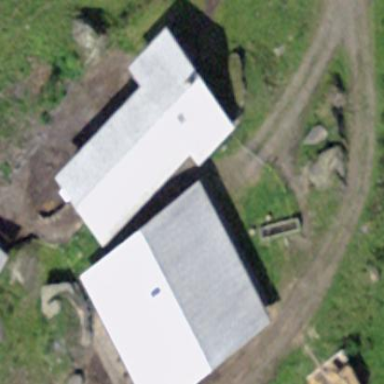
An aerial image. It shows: Cabin.